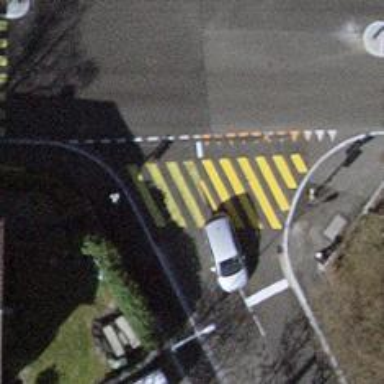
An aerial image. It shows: Zebra crossing with traffic signals. The crossing is marked by traffic lights.